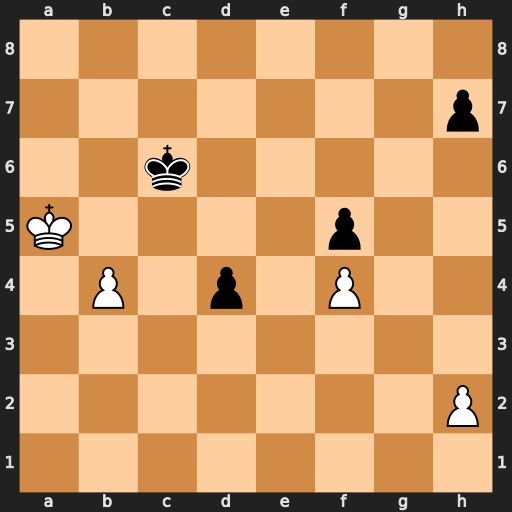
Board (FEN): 8/7p/2k5/K4p2/1P1p1P2/8/7P/8
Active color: w
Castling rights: -
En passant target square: -
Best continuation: b5+ Kc7 Kb4 d3 Kc3 d2 Kxd2